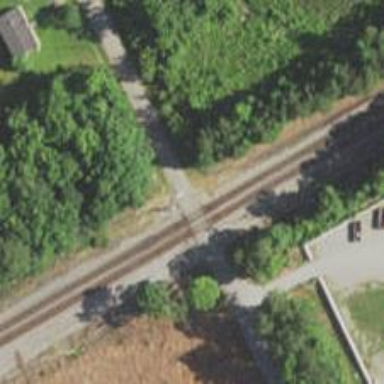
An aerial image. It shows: Railway level crossing.